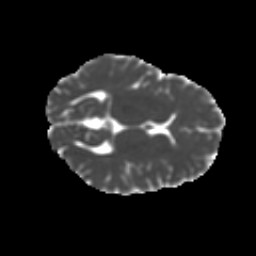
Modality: MD
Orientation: axial
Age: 17
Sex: male
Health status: ill
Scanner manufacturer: ge
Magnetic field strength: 3 T
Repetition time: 6.752 s
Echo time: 0.079 s